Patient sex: M
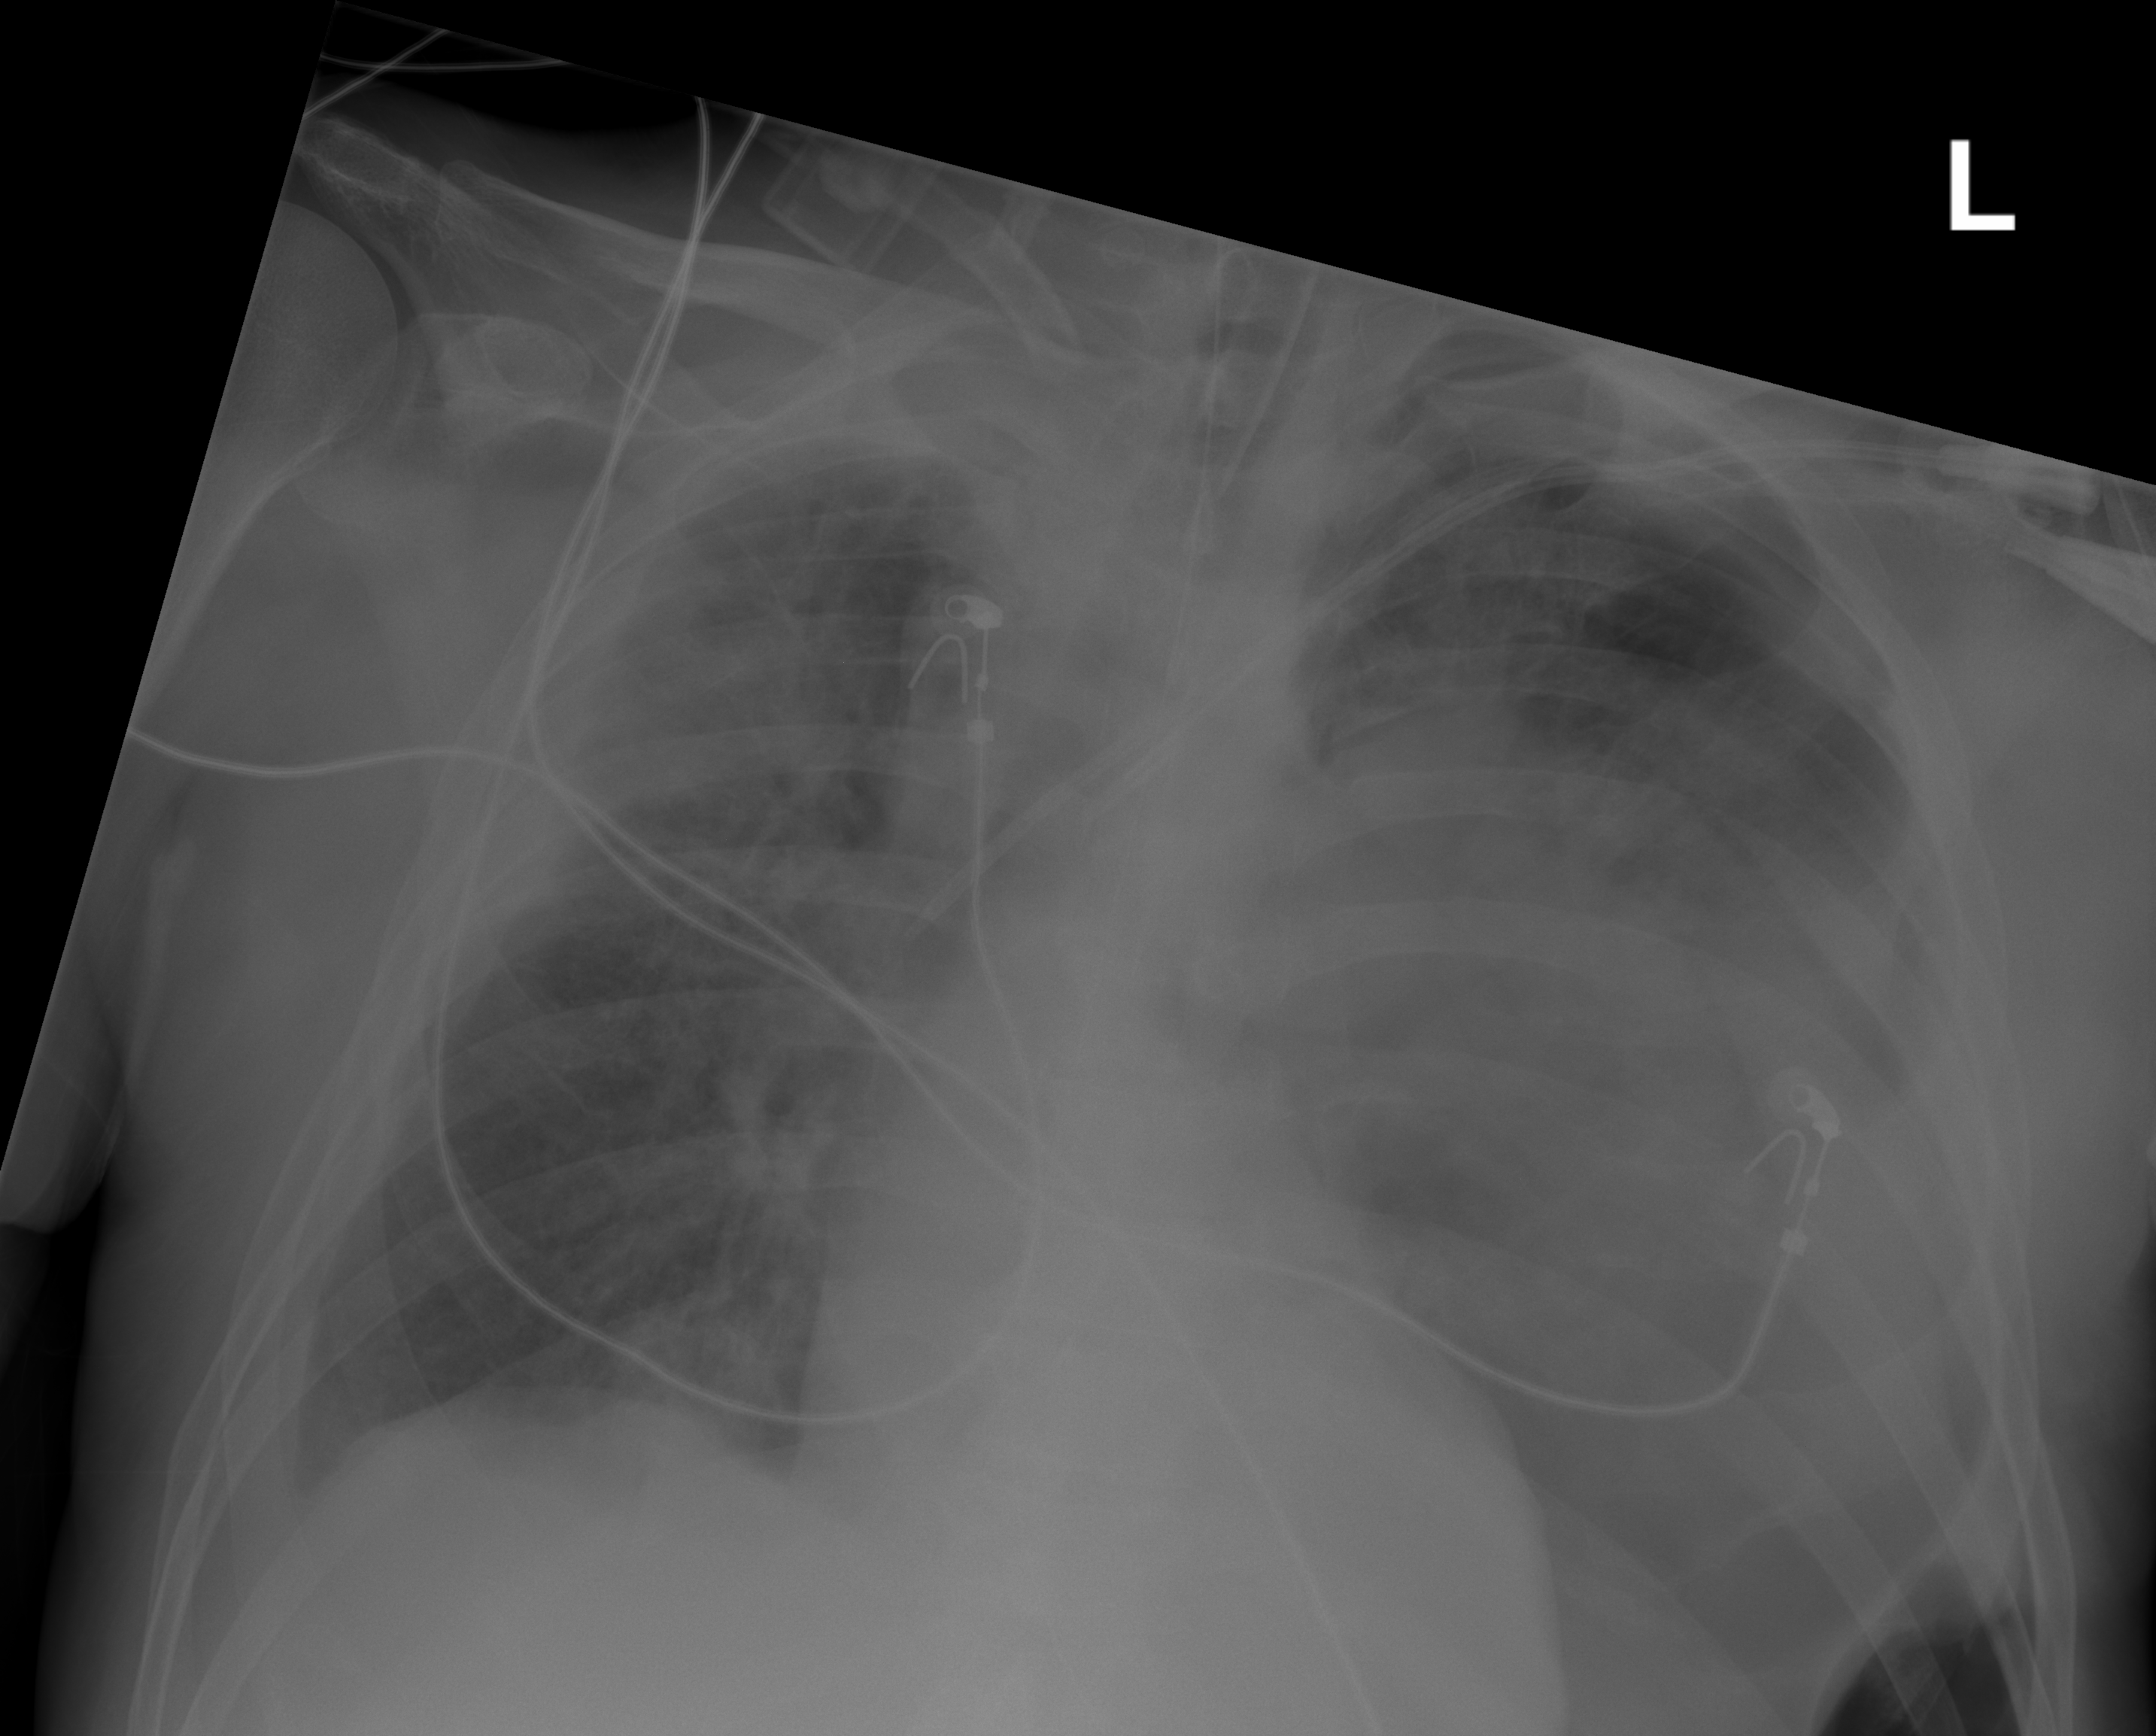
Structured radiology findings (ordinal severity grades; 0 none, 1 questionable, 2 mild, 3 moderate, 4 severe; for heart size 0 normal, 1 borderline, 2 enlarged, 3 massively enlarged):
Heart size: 0
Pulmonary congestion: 2
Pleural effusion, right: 2
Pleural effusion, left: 4
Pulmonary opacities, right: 3
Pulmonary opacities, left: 0
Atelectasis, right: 2
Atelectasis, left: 3